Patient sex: F
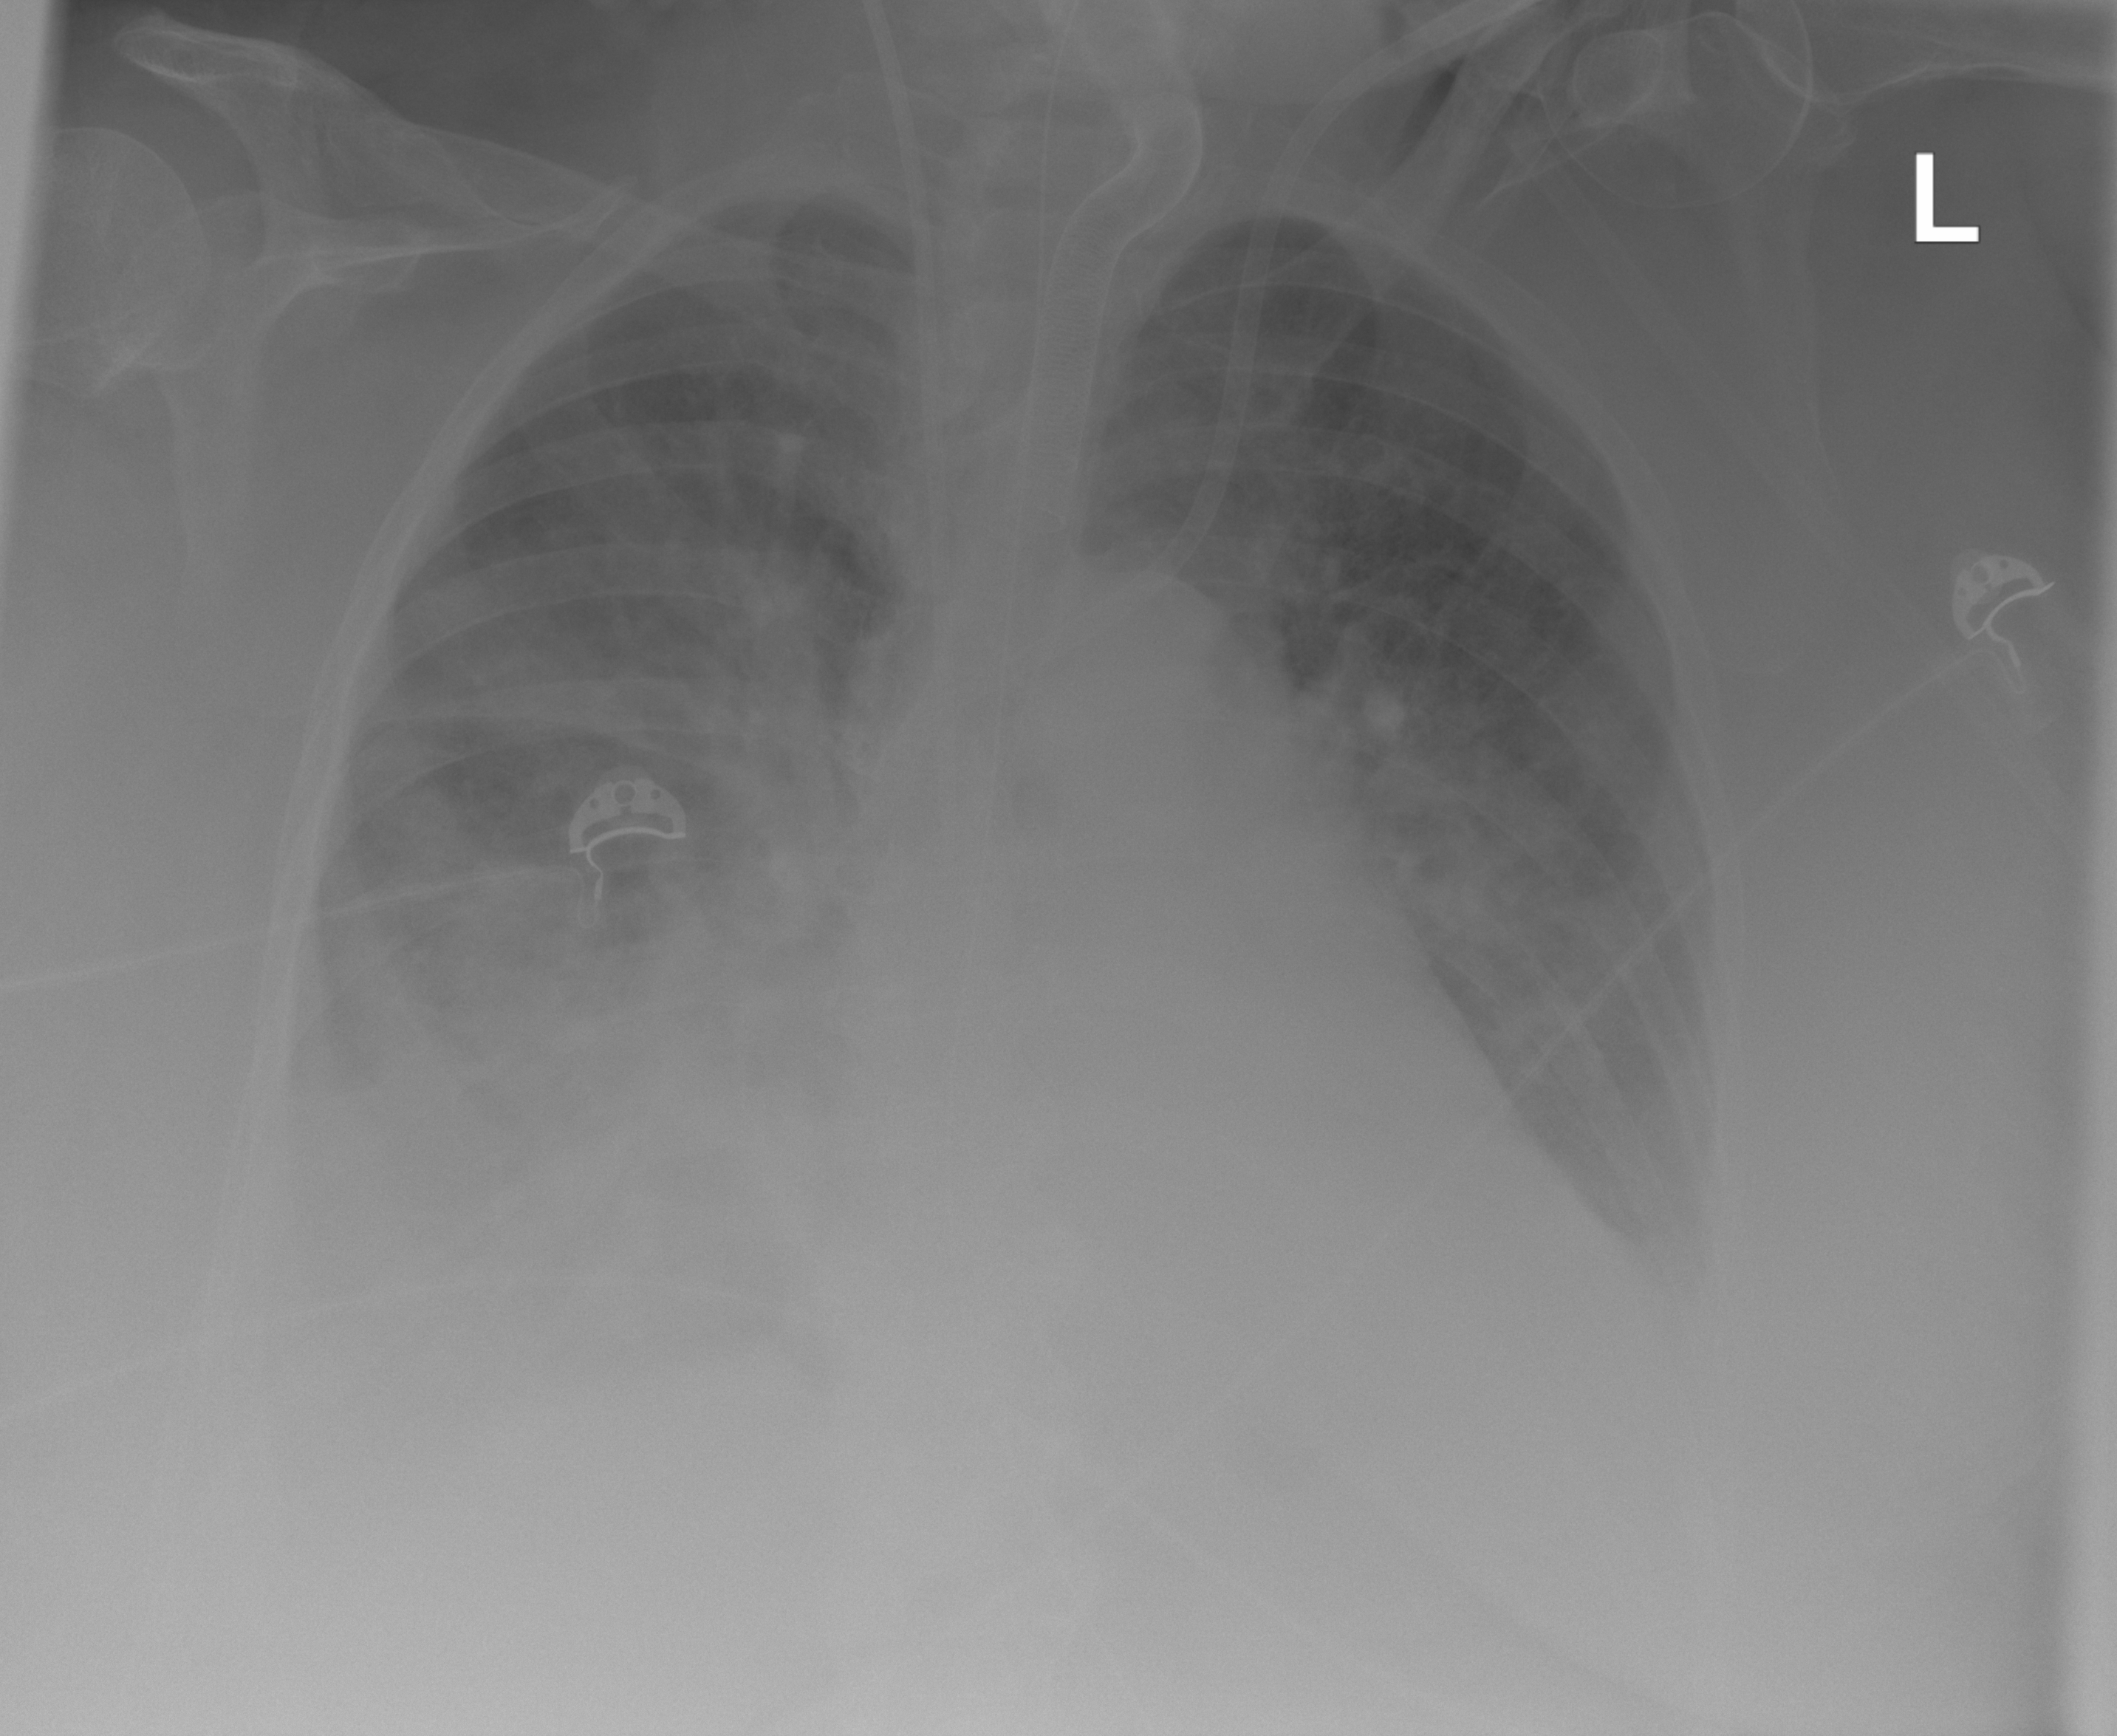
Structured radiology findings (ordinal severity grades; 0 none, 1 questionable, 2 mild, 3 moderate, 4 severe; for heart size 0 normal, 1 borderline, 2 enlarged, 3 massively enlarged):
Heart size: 2
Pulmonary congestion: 2
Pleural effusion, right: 3
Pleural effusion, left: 2
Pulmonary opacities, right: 3
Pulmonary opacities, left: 2
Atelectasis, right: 2
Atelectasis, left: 2